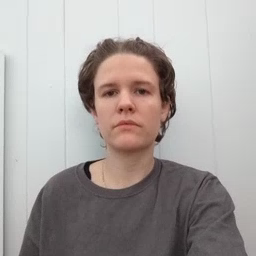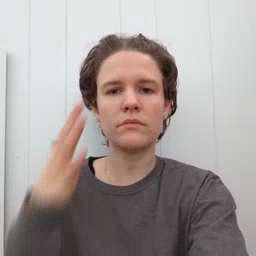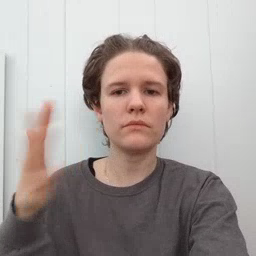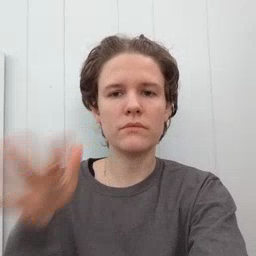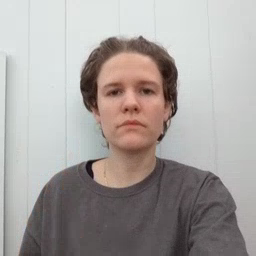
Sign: noisy